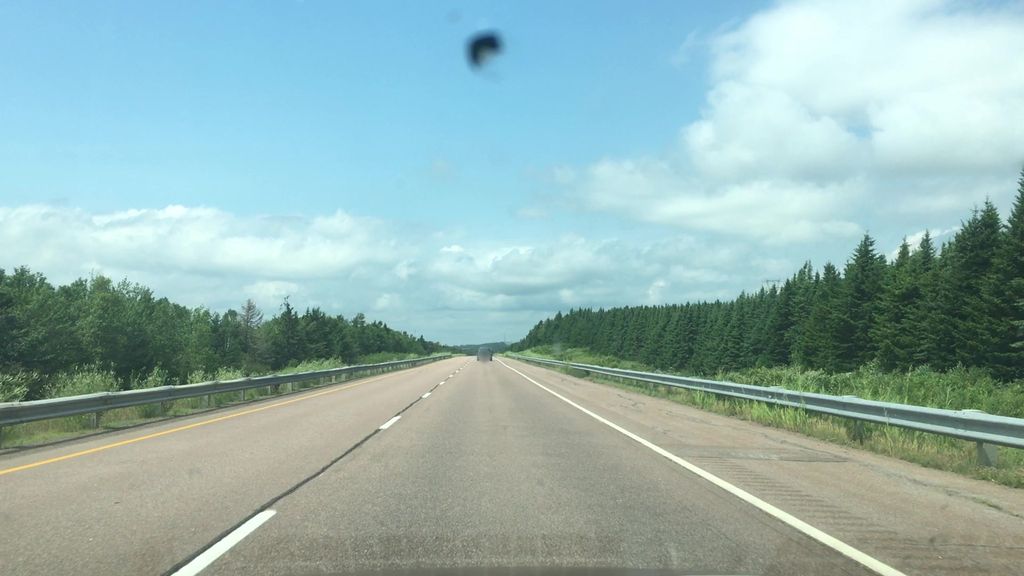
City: charlottetown